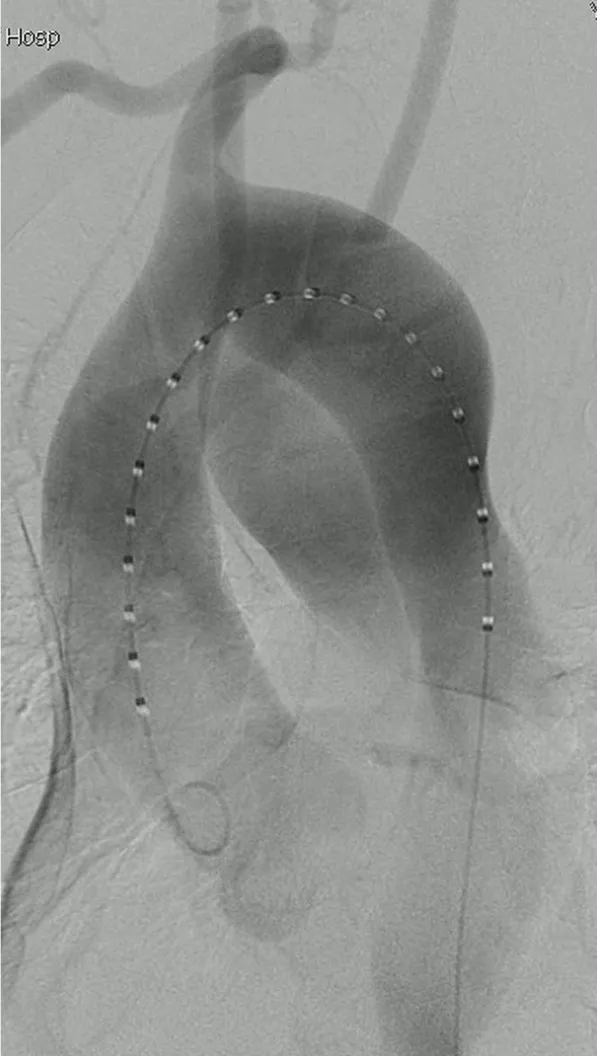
Digital subtraction angiography showed a right-sided aortic arch and the right vertebral artery is dominant. A; LAO projection showed the ordering of the aortic arch branches as left common carotid, right common carotid, right subclavian and left subclavian arteries from proximal to distal.
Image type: radiology (x_ray)